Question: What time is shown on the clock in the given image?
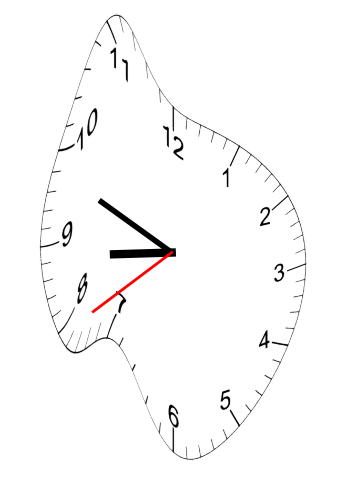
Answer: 08:48:39